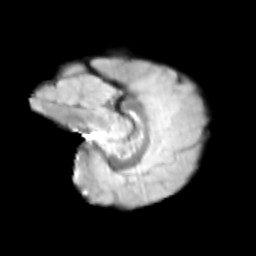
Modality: T2w
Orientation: sagittal
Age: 9
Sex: female
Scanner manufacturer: siemens
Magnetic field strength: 3 T
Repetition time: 3.8 s
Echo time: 0.07 s